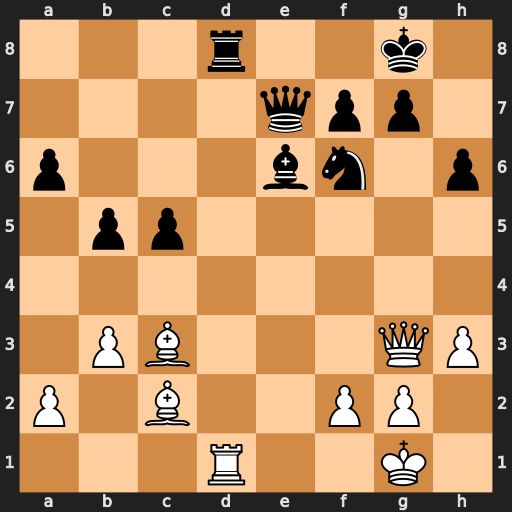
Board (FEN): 3r2k1/4qpp1/p3bn1p/1pp5/8/1PB3QP/P1B2PP1/3R2K1
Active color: w
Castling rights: -
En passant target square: -
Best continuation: Rxd8+ Qxd8 Bxf6